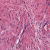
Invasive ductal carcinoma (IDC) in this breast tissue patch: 1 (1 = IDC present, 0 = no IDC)